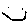
Label: smiley face